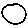
Label: moon